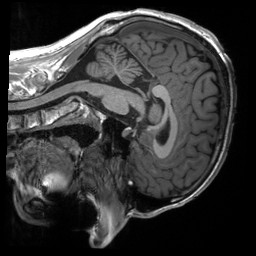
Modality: T1w
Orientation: sagittal
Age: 21
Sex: male
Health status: healthy
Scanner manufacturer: siemens
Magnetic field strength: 3 T
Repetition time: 2.3 s
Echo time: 0.00232 s